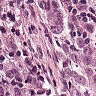
Metastatic tissue present: yes